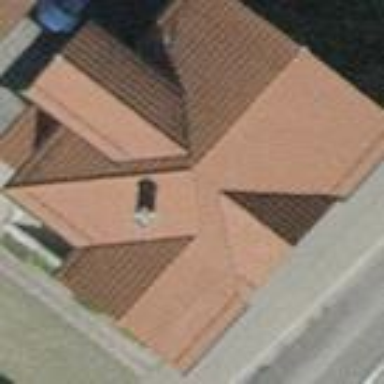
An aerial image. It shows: Tile-roofed apartment building.